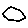
Label: hexagon